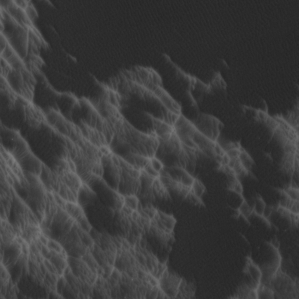
Label: non_frost